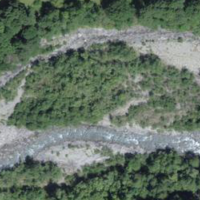
EUNIS habitat code: 47
Species observed at this site:
Erebia medusa